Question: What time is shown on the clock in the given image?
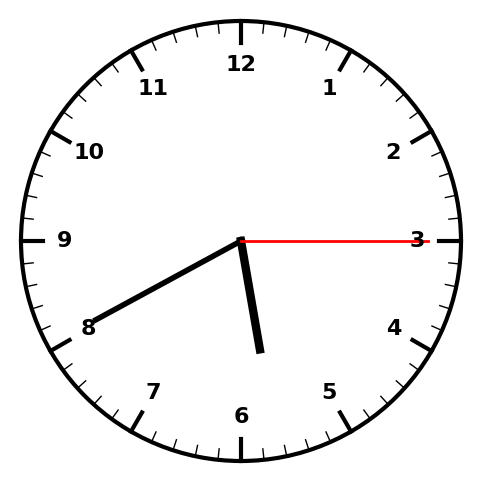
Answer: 05:40:15